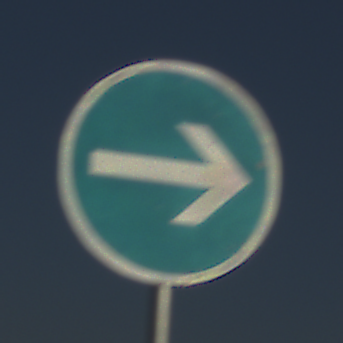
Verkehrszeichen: VorgeschriebeneFahrtrichtungHierRechts
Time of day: MorningAfternoon
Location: Outdoor (Nature)
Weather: Clear
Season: NotSpecified
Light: Natural